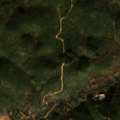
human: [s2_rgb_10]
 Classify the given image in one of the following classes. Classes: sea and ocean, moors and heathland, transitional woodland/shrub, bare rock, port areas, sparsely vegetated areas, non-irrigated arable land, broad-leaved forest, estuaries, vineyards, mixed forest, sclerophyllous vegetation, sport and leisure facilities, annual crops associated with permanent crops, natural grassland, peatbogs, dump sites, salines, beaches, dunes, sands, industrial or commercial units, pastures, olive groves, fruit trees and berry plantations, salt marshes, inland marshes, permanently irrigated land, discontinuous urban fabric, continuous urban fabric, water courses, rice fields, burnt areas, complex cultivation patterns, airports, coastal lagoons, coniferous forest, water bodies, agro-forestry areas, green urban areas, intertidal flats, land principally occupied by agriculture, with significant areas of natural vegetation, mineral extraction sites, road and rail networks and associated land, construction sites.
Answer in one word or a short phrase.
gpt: olive groves, sclerophyllous vegetation, transitional woodland/shrub